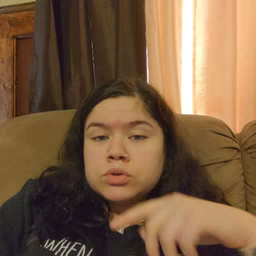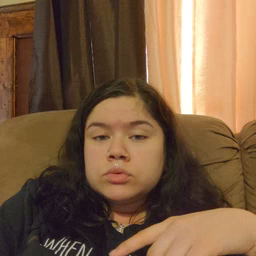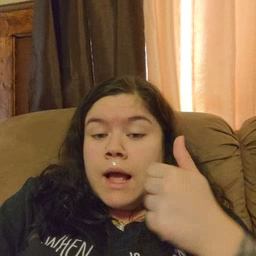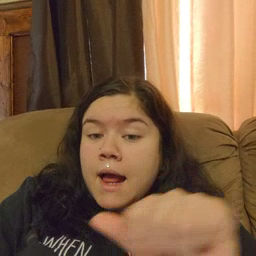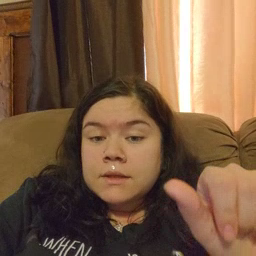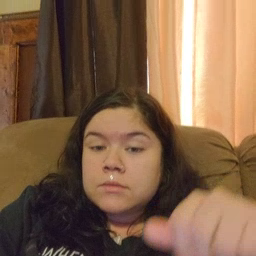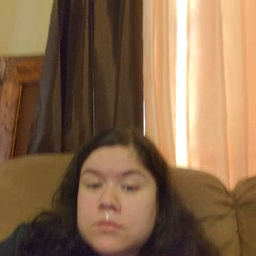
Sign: any